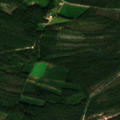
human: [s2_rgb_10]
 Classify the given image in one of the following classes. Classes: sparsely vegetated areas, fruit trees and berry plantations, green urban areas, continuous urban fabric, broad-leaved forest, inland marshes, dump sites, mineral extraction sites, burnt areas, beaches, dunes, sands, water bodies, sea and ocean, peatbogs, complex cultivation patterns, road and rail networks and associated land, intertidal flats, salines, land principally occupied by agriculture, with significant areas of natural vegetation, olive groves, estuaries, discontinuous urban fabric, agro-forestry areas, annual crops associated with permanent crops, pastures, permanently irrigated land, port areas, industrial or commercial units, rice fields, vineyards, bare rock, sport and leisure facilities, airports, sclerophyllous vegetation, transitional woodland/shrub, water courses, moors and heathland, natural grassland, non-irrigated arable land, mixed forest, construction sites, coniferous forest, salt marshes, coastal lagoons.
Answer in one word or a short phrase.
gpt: non-irrigated arable land, coniferous forest, mixed forest, transitional woodland/shrub